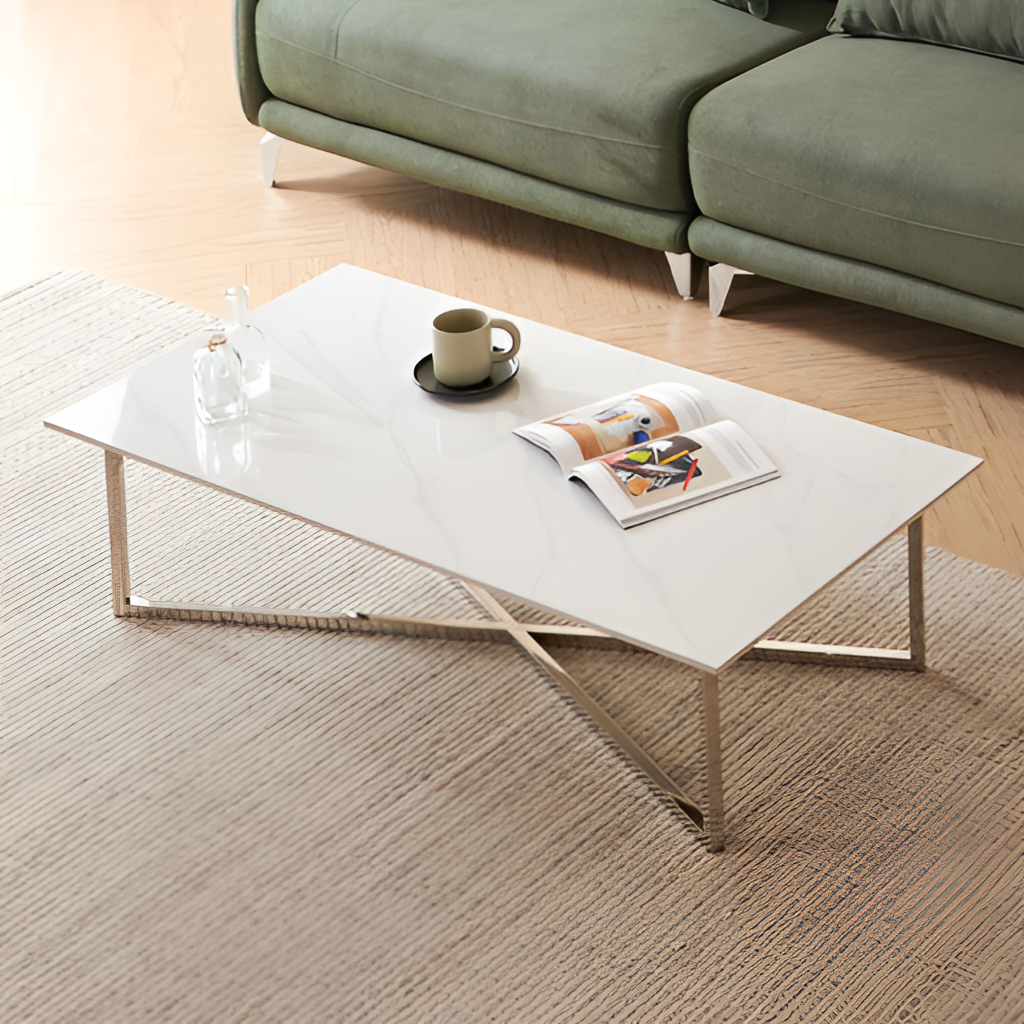
white marble coffee table, living room, wood flooring, with herringbone pattern, wallpaper, contemporary